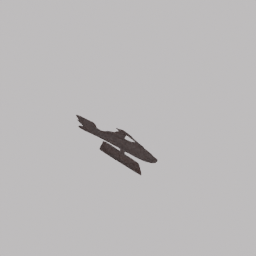
Label: decoration